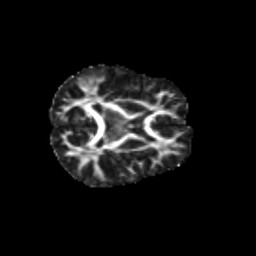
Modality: FA
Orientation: axial
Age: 9
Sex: male
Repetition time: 9.512 s
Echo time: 0.089 s